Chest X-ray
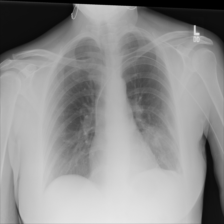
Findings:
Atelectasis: negative
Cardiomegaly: negative
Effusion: negative
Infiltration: negative
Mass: negative
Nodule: negative
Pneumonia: negative
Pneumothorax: negative
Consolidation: negative
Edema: negative
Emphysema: negative
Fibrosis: negative
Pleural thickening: negative
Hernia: negative